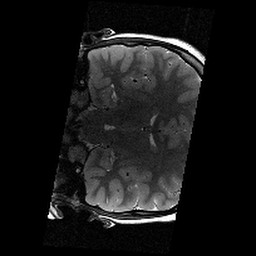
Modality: T2w
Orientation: coronal
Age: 10
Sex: male
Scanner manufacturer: siemens
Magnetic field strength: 3 T
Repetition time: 9.23 s
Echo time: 0.067 s